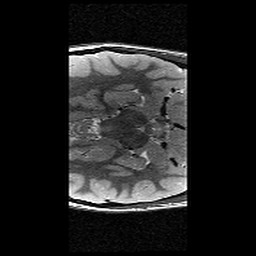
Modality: T2w
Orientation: axial
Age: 10
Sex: female
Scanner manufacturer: siemens
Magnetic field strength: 3 T
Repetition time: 9.23 s
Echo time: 0.067 s